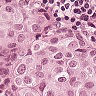
Metastatic tissue present: yes